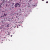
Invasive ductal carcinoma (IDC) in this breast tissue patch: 1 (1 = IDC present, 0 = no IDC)